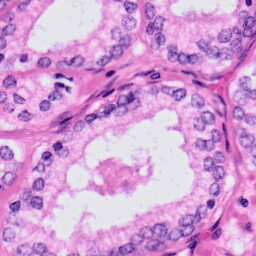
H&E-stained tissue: Prostate